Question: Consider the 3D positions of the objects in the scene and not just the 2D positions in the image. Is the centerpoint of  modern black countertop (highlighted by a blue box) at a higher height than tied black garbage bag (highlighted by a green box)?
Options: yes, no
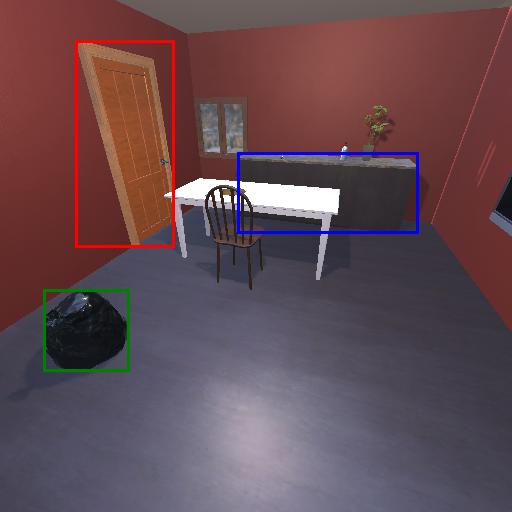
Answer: yes